This is a demodulated (Hilbert-envelope) spectrum computed from a bearing vibration snapshot; the dashed markers indicate where each bearing fault type would appear (BPFO, BPFI, BSF, FTF). Classify the bearing condition as one of: normal, inner_race, outer_race, ball.
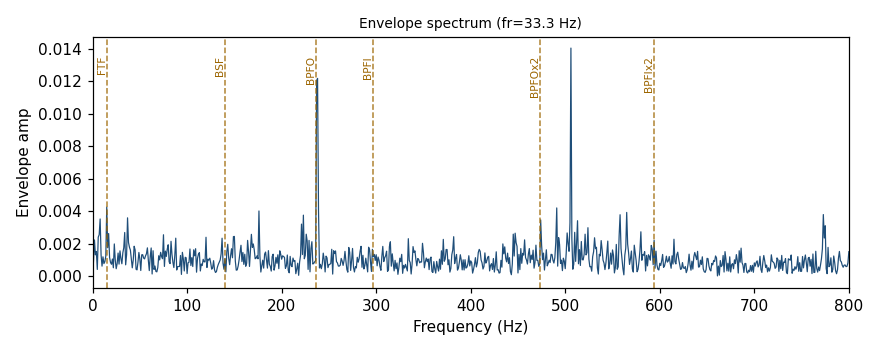
Answer: normal